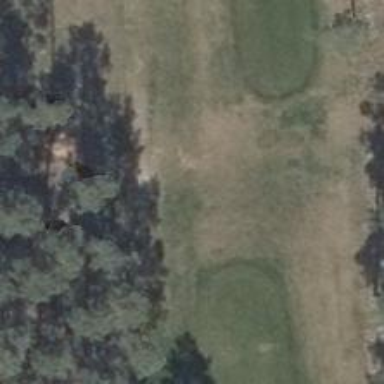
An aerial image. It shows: Golf tee.